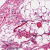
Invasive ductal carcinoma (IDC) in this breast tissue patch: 0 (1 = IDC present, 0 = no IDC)